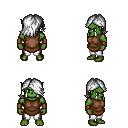
a pixel art fantasy rpg character, male body template, orc, green skin, brown tunic, white pants, white swoop hairstyle, leather bracers, four views (front, back, left, right), 2x2 character sprite sheet, small pixel art, hard edges, no anti-aliasing